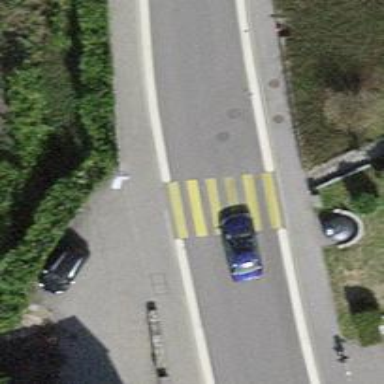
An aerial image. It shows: Zebra crossing on the road.